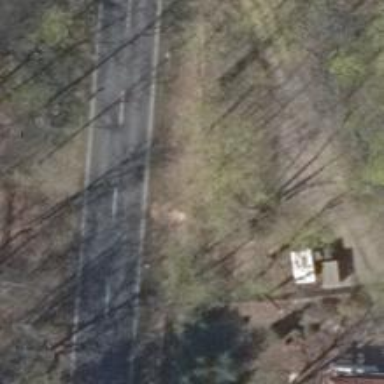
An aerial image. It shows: Emergency access point on the road.